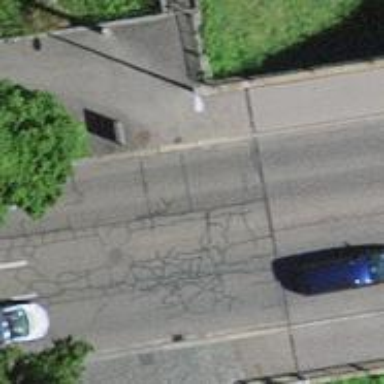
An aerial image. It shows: Tertiary road with asphalt surface and sidewalks on both sides.